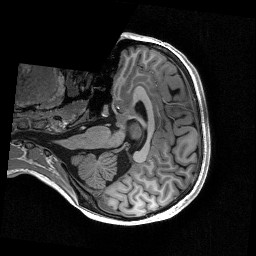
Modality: T1w
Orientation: axial
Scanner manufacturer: siemens
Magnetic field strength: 3 T
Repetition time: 2.53 s
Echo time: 0.00267 s